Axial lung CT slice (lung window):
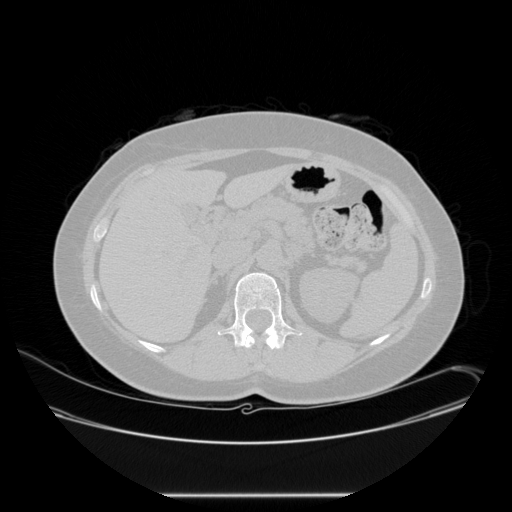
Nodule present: no